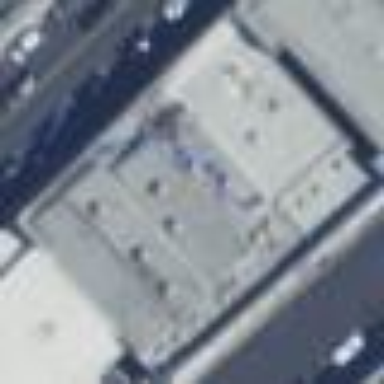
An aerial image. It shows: Industrial building.